Question: I'm trying to generate a font-map using C#'s Graphics class.
The characters are supposed to be perfectly in the middle of their rectangle in order to use them afterwards. Secondly, I want to use the biggest font-size with all characters fitting into their box.

This is my attempt at doing so. However, when I run this, the characters are not in the middle of their rectangle and it seems like they're rather attached to the upper-left corner of it, considering they're pretty jump when you go trough the different maps.
'''
foreach (String FontName in DataHandler.GetFonts())
{
foreach (FontStyle Style in Enum.GetValues(typeof(FontStyle)))
{
try
{
Bitmap map = new Bitmap(585, 559);
Graphics g = Graphics.FromImage(map);
for (int i = 0; i < charOrder.Length; i++)
{
string character = charOrder.Substring(i, 1);
g.DrawString(character, new Font(FontName, 30 / new Font(FontName, 20).FontFamily.GetEmHeight(Style), Style), new SolidBrush(myColor), new RectangleF(new PointF((i % charactersPerRow) * 40, ((i - (i % charactersPerRow)) / charactersPerRow) * 80), new SizeF(40, 80)));
}
map.Save(OutputPath + "\" + Style.ToString() + "_" + FontName + ".png");
}
catch (Exception)
{
}
}
}
'''
How would I make the characters fit perfectly into in the middle of their rectangle?
EDIT: All characters of one font would have to use the same font-size, obviously.
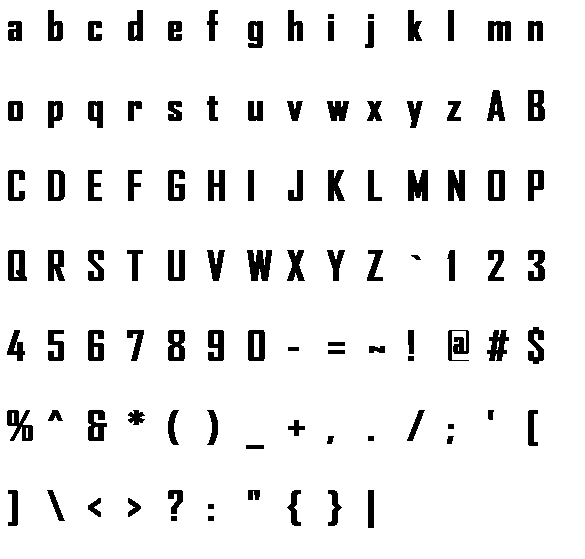
Answer: Here's what I came up with...
'''
int charactersPerRow = 14;
string chars = "abcdefghijklmnopqrstuvwxyzABCDEFGHIJKLMNOPQRSTUVWXYZ-=~!@#$%^&*()_+,./;'[]\<>?:"{}|";
int rows = (int)Math.Ceiling((decimal)chars.Length / (decimal)charactersPerRow);
StringFormat sf = new StringFormat();
sf.Alignment = StringAlignment.Center;
sf.LineAlignment = StringAlignment.Center;
foreach (String FontName in DataHandler.GetFonts())
{
foreach (FontStyle Style in Enum.GetValues(typeof(FontStyle)))
{
try
{
Bitmap map = new Bitmap(585, 559);
using (Graphics g = Graphics.FromImage(map))
{
// each char must fit into this size:
SizeF szF = new SizeF(map.Width / charactersPerRow, map.Height / rows);
// fallback font and size
int fntSize = 8;
Font fnt = new Font(FontName, fntSize, Style);
// figure out the largest font size that will fit into "szF" above:
bool smaller = true;
while (smaller)
{
Font newFnt = new Font(FontName, fntSize, Style);
for (int i = 0; i < chars.Length; i++)
{
SizeF charSzF = g.MeasureString(chars[i].ToString(), newFnt);
if (charSzF.Width > szF.Width || charSzF.Height > szF.Height)
{
smaller = false;
break;
}
}
if (smaller)
{
if (fnt != null)
{
fnt.Dispose();
}
fnt = newFnt;
fntSize++;
}
}
// draw each char at the appropriate location:
using (SolidBrush brsh = new SolidBrush(myColor))
{
for (int i = 0; i < chars.Length; i++)
{
PointF ptF = new PointF(
(float)(i % charactersPerRow) / (float)charactersPerRow * map.Width,
((float)((int)(i / charactersPerRow)) / (float)rows) * map.Height);
g.DrawString(chars[i].ToString(), fnt, brsh, new RectangleF(ptF, szF), sf);
}
}
map.Save(OutputPath + "\" + Style.ToString() + "_" + FontName + ".png");
}
}
catch (Exception)
{
}
}
}
'''